Interaction volume radius: 5 \u00c5
Interaction volume height: 15 \u00c5
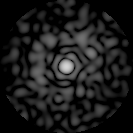
Disorder parameter: 0.8398